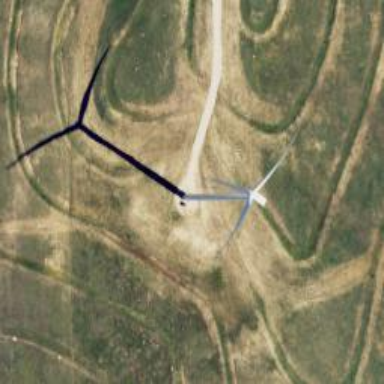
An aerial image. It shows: Wind generator in the form of horizontal axis wind turbine.